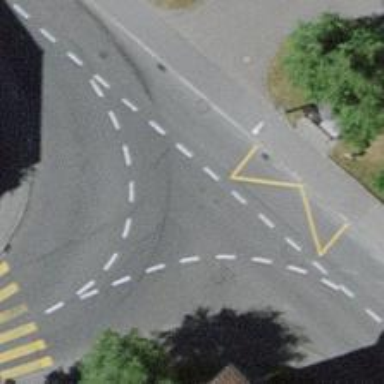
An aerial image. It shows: Public transport stop position.